Field crop: maize
Growth stage: 2
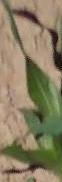
Species: maize